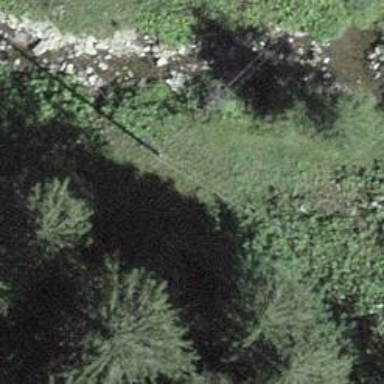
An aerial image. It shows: Utility pole in the area.